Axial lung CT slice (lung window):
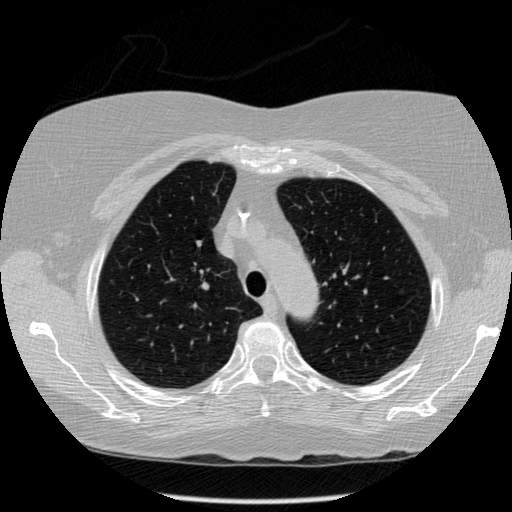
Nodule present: no